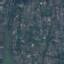
Land use / land cover: Residential